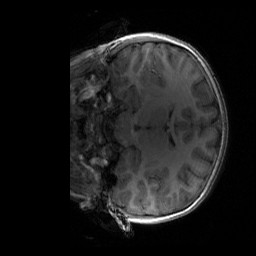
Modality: T1w
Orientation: coronal
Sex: female
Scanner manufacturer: siemens
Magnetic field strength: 3 T
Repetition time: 1.9 s
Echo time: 0.00243 s